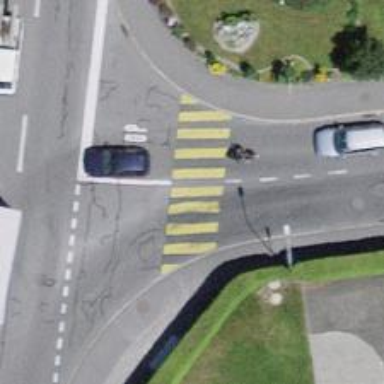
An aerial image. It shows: Marked crossing on the road.